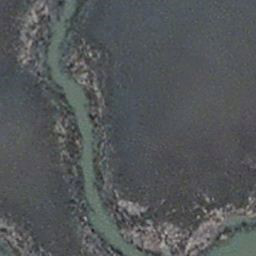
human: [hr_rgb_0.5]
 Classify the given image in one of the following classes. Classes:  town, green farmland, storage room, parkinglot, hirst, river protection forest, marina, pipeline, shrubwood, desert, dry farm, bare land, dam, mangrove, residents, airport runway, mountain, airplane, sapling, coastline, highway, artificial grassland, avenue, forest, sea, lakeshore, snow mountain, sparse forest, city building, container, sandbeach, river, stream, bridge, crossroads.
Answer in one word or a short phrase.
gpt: stream